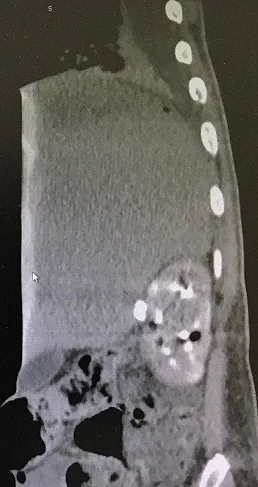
CT Scan was 2 days after the first operation, omental Graham patch operation, showing massive hydro pneumoperitoneum.
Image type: radiology (ct)